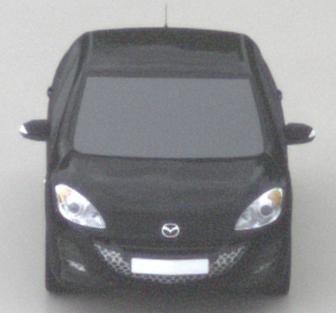
Make: Mazda
Model: 3 1.6
Detailed model: 3 (BL)
Model produced from: 2009/05
Model produced until: 2010/12
Doors: 5
Color: black
Road condition: wet road
Daytime: midday
Contrast: low contrast